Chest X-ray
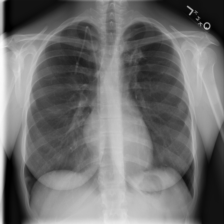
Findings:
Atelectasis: negative
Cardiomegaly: negative
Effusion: negative
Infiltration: negative
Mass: negative
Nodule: negative
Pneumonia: negative
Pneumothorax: negative
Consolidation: negative
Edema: negative
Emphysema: negative
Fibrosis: negative
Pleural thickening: negative
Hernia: negative